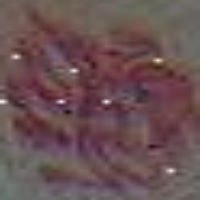
Label: metaphase